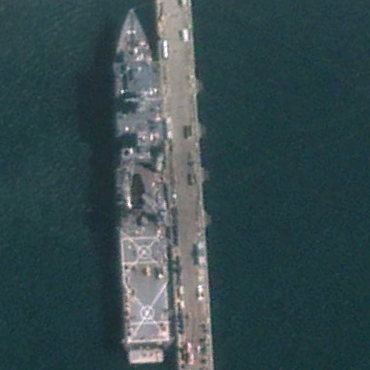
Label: combat